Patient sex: M
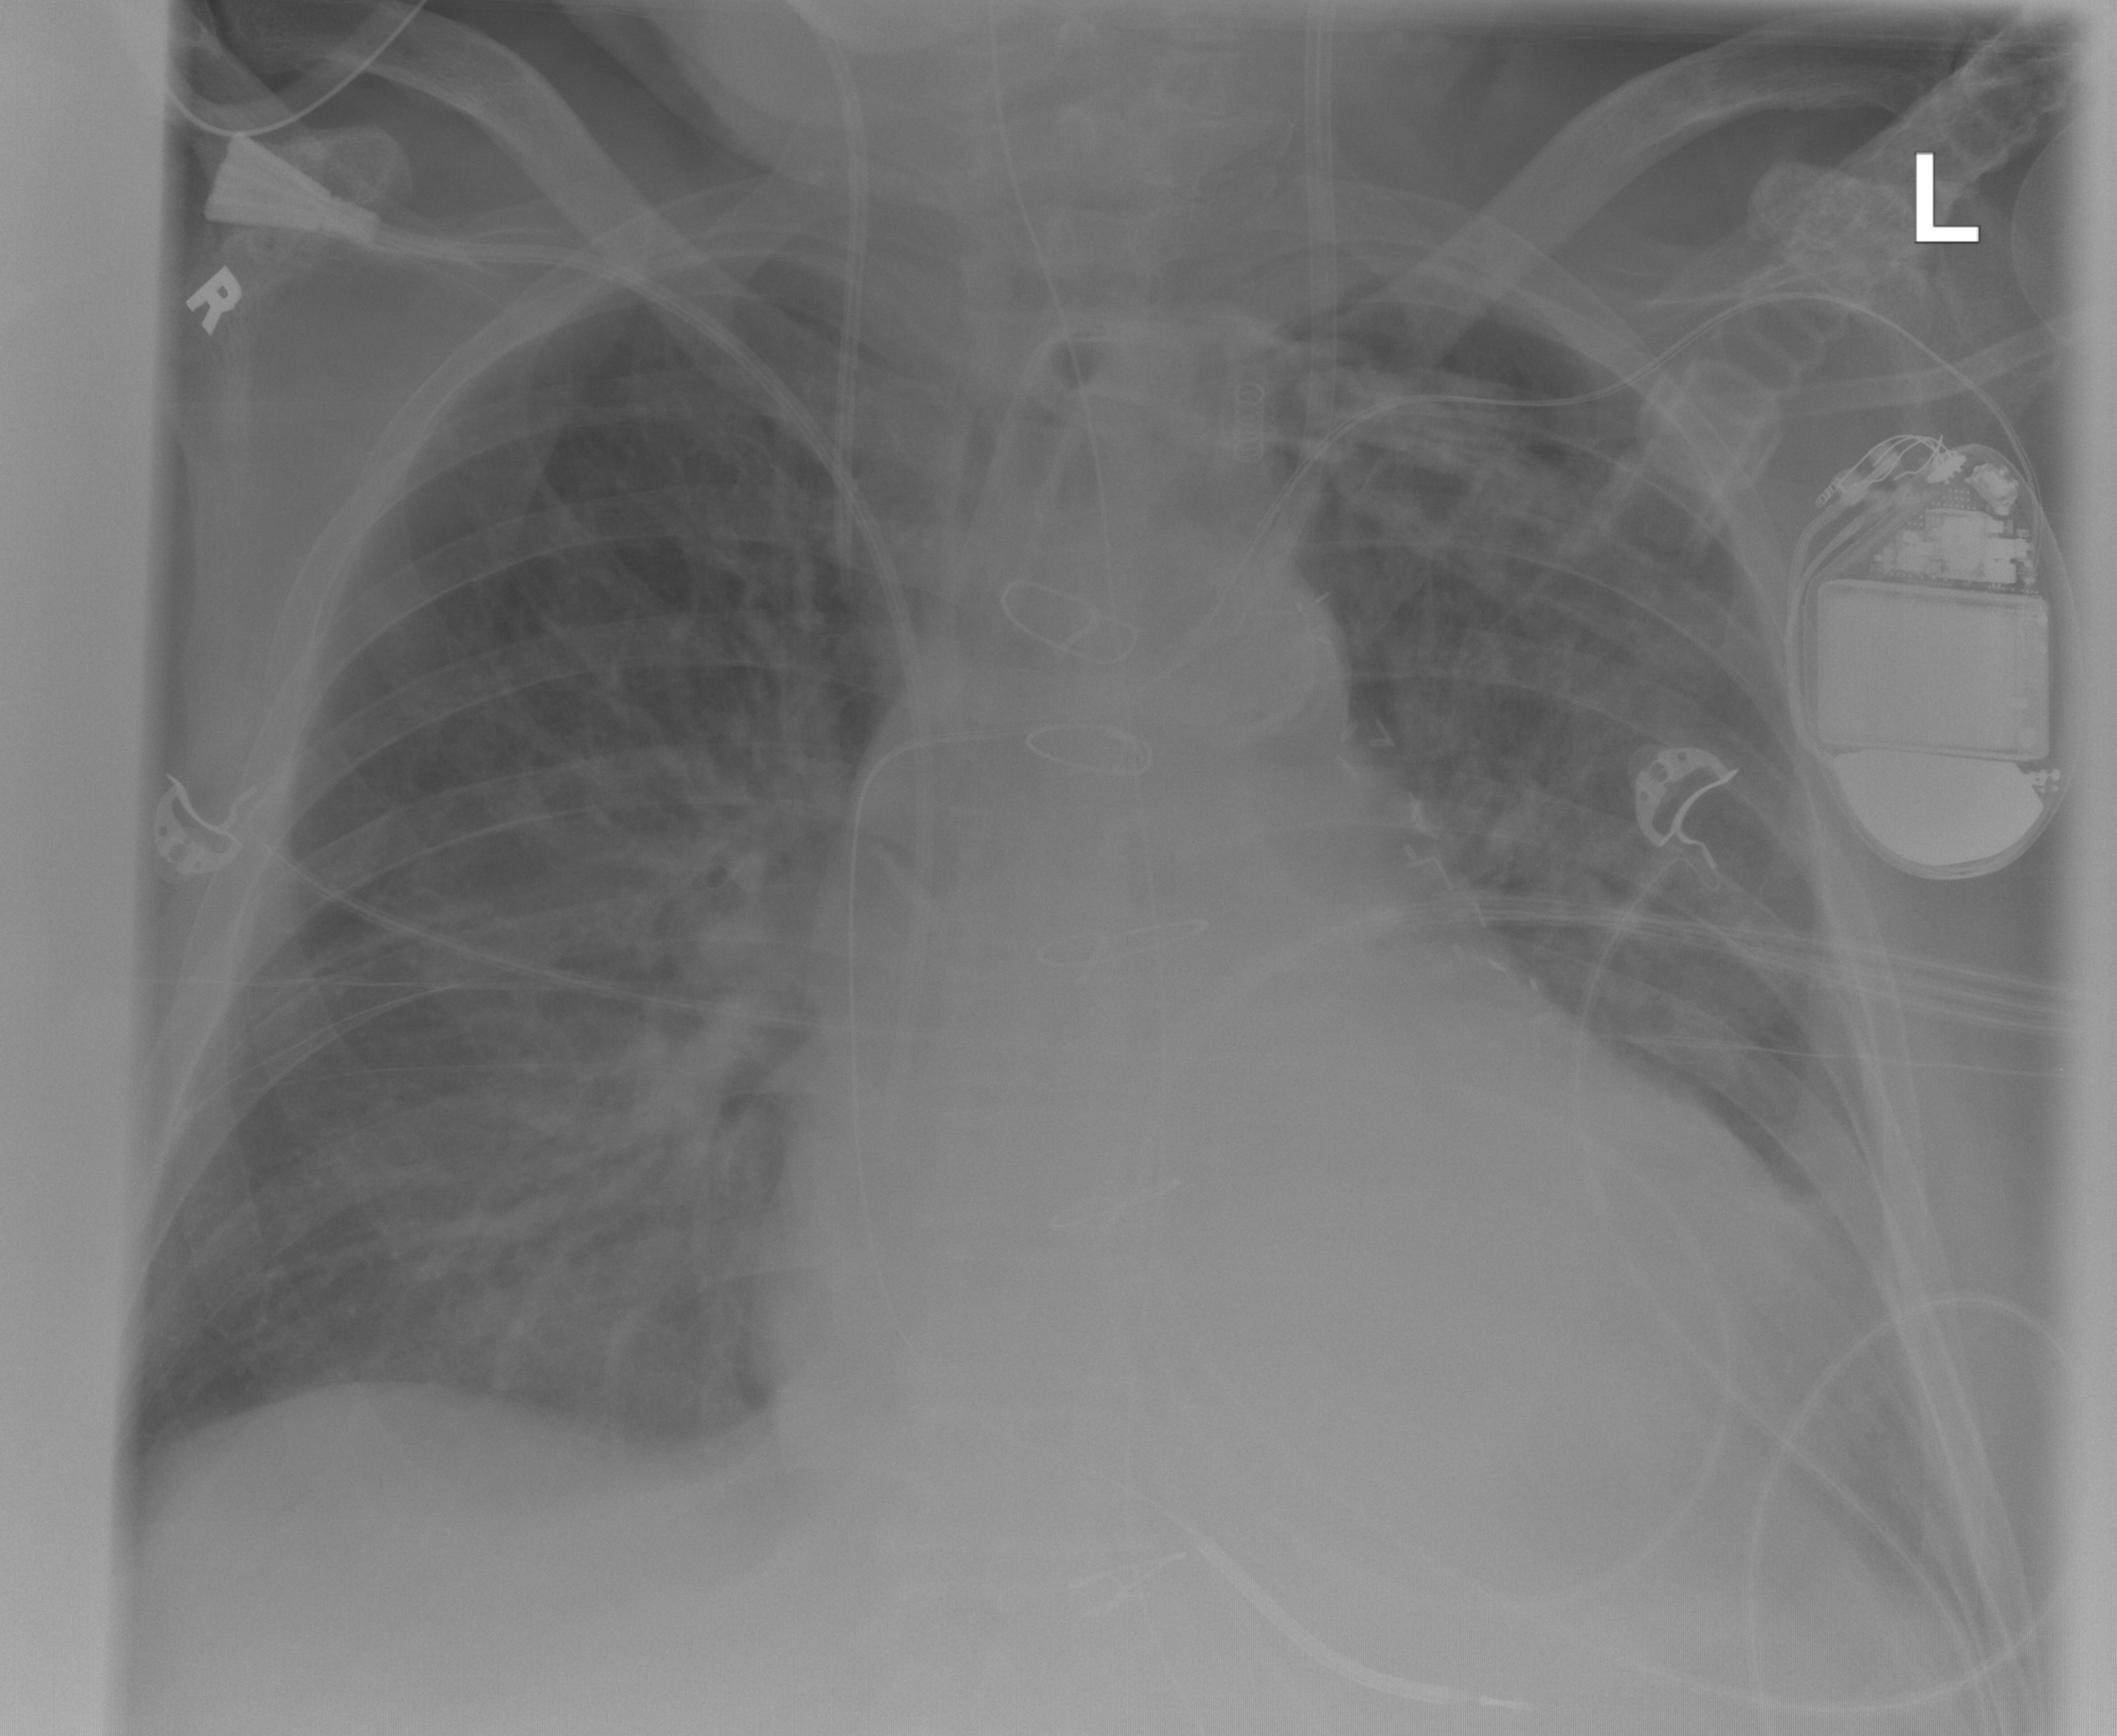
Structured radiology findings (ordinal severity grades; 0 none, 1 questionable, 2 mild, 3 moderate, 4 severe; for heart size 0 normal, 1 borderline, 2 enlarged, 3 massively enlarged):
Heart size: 3
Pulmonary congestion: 2
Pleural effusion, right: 0
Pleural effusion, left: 0
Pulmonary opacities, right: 0
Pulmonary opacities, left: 0
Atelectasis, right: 0
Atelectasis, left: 0